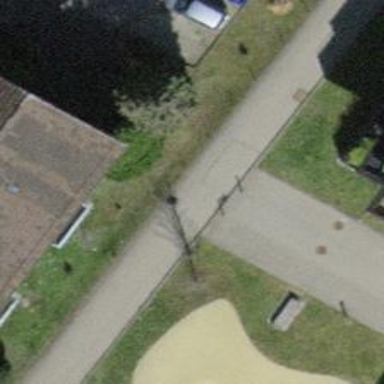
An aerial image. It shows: Bollard barrier.